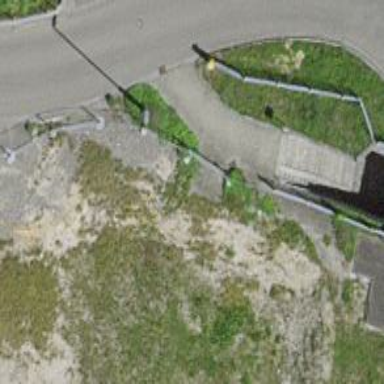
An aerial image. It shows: Set of steps on the road.